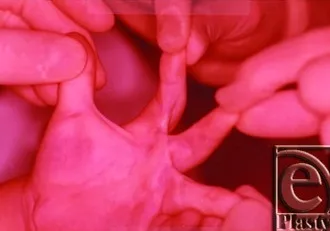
Photograph of the hand after follow-up in October 1976 showing scar maturation.
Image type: medical_photograph (other_medical_photograph)